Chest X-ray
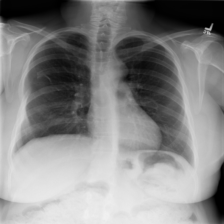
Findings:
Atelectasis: negative
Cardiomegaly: negative
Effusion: negative
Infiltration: negative
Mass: negative
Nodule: negative
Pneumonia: negative
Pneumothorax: negative
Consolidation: negative
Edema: negative
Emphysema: negative
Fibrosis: negative
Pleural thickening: negative
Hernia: negative